Question: Every time when I disassemble a function, why do I always get the same instruction address and constants' address?
For example, after executing the following commands,
'''
gcc -o hello hello.c -ggdb
gdb hello
(gdb) disassemble main
'''
the dump code would be:

When I quit gdb and re-disassemble the main function, I will get the same result as before. The instruction address and even the address of constants are always the same for each disassemble command in gdb. Why is that? Does the compiled file 'hello' contain certain information about the address of each assembly instruction as well as the constants' addresses?
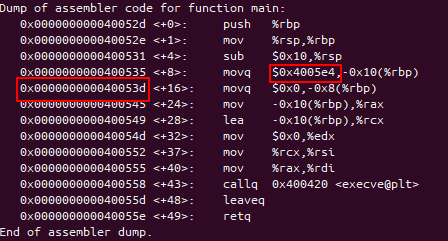
Answer: If you made a position-independent executable (e.g. with <URL>
---
But you're making a position- executable, which can take advantage of static addresses being link-time constants (by using them as immediates and so on without needing runtime relocation fixups). e.g. you or the compiler can use 'mov $msg, %edi' (like your code) instead of 'lea msg, %rdi' (with '-fpie').
Regular (position-dependent) executables have their load-address set in the ELF headers: use 'readelf -a ./a.out' to see the ELF metadata.
A non-PIE executable will load at the same time every time even without running it under GDB, at the address specified in the ELF program headers.
('gcc' / 'ld' chooses '0x400000' by default on x86-64-linux-elf; you could change this with a linker script). Relocation information for all the static addresses hard-coded into the code + data is not available, so the loader couldn't fix up the addresses even if it wanted to.
e.g. in a simple executable (with only a text segment, not data or bss) I built with '-no-pie' (which seems to be the default in your gcc):
'''
Program Headers:
Type Offset VirtAddr PhysAddr
FileSiz MemSiz Flags Align
LOAD 0x0000000000000000 0x0000000000400000 0x0000000000400000
0x00000000000000c5 0x00000000000000c5 R E 0x200000
Section to Segment mapping:
Segment Sections...
00 .text
'''
So the ELF headers request that offset 0 in the file be mapped to virtual address '0x0000000000400000'. (And the ELF entry point is '0x400080'; that's where '_start' is.) I'm not sure what the relevance of PhysAddr = VirtAddr is; user-space executables don't know and can't easily find out what physical addresses the kernel used for pages of RAM backing their virtual memory, and it can change at any time as pages are swapped in / out.
Note that 'readelf' does line wrapping; note there are two rows of columns headers. The '0x200000' is the Align column for that one LOADed segment.